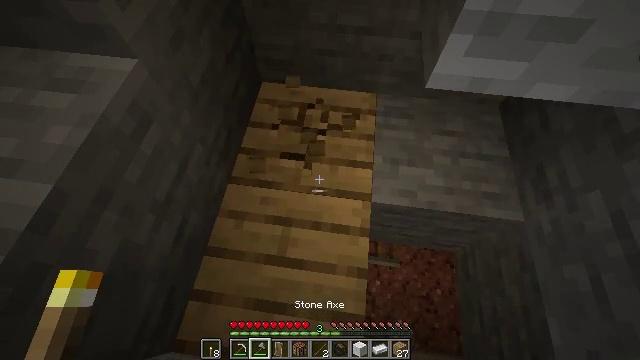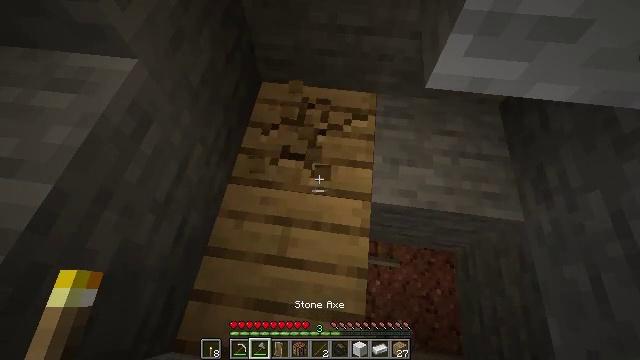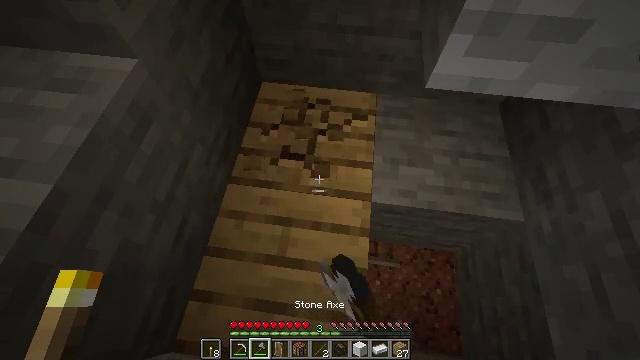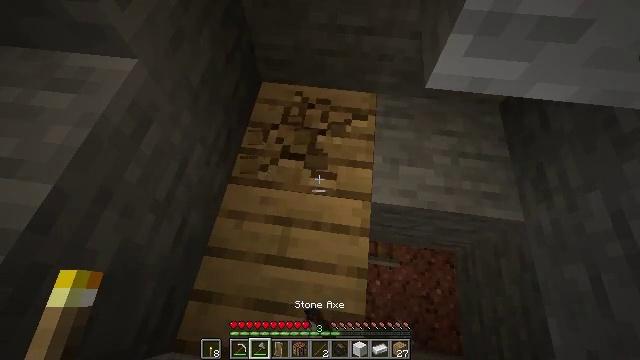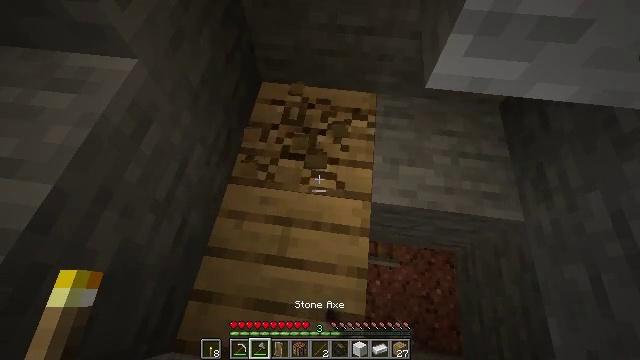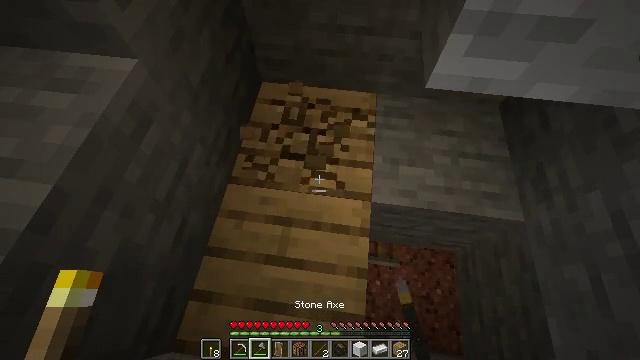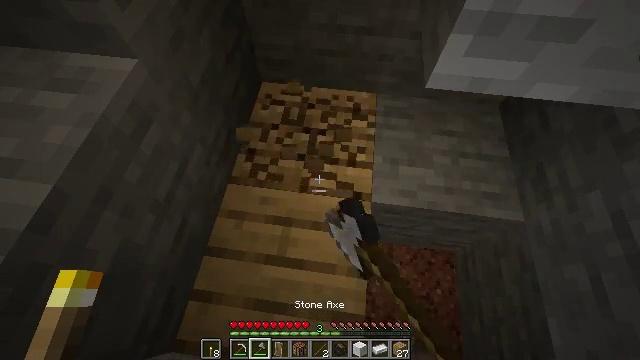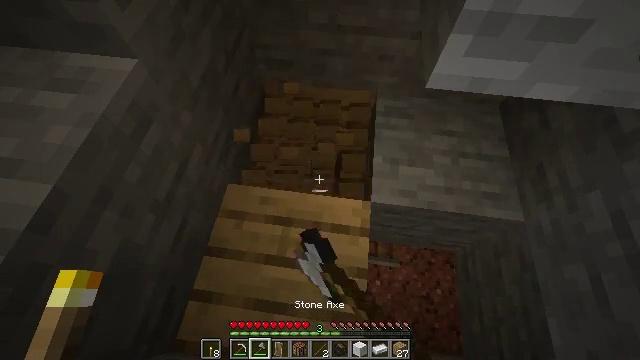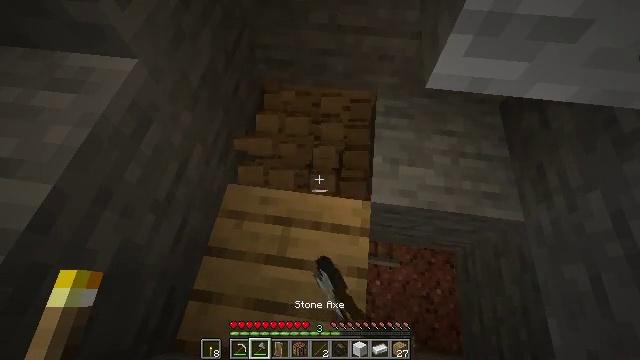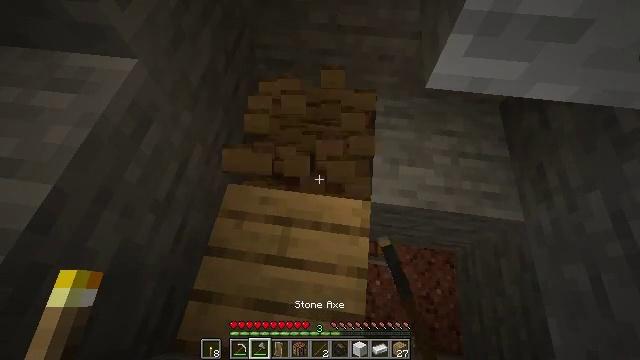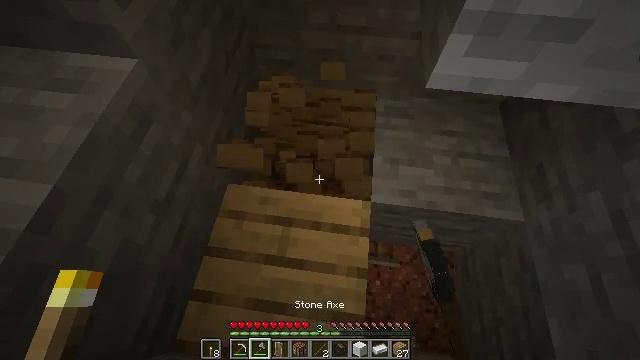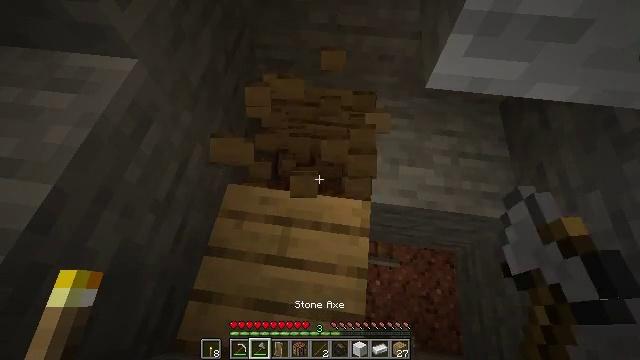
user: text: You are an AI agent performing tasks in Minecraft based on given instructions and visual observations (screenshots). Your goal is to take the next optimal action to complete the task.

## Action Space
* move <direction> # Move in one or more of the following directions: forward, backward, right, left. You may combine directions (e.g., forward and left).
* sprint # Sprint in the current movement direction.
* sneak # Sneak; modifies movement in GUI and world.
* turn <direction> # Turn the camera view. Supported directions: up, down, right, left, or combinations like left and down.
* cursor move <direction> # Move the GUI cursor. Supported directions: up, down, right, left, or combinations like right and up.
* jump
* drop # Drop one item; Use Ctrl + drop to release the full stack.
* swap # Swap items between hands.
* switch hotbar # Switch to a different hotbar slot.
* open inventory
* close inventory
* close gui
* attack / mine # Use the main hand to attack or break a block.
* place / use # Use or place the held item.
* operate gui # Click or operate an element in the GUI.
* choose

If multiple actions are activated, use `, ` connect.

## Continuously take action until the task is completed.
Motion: motion action
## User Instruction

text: Gather some oak planks.
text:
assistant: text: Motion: attack / mine
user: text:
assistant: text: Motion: attack / mine
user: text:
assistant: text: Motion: attack / mine
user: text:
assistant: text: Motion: attack / mine
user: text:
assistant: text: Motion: attack / mine
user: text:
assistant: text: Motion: attack / mine
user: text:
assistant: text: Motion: attack / mine
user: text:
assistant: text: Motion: attack / mine
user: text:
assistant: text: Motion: attack / mine
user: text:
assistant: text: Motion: attack / mine
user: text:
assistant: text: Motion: attack / mine
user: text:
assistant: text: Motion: attack / mine